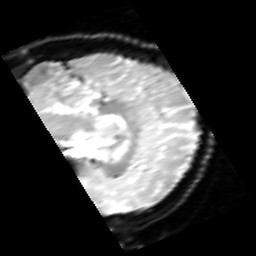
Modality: inplaneT2
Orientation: sagittal
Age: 24
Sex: female